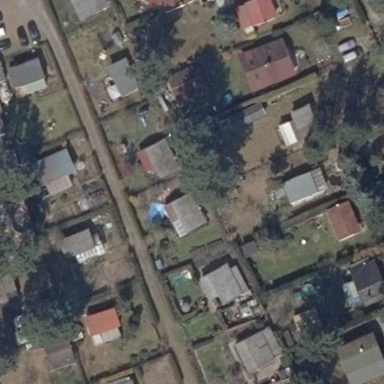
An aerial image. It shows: Allotments area.